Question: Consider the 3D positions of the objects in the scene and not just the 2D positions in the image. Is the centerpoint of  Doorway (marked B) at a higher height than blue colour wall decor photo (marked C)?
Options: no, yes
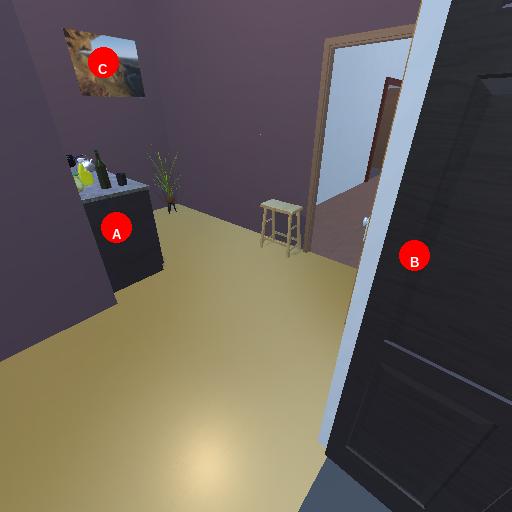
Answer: no